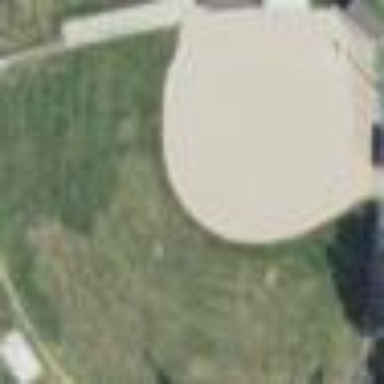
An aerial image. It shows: Baseball pitch for leisure land activities.